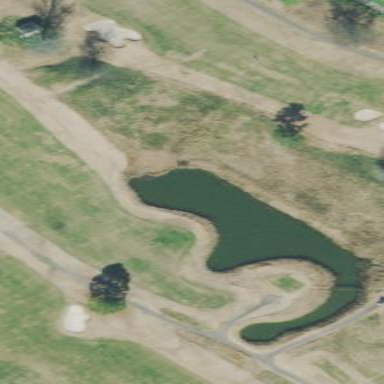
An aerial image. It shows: Water hazard in golf course. The hazard is natural water feature.